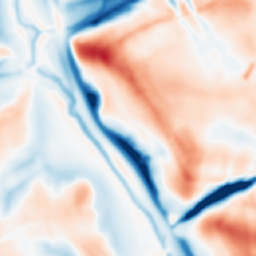
Category: multiscale
Decomposition family: dog_multiscale
Decomposition parameters: sigma_ratio: 1.4
n_scales: 6
base_sigma: 2
Upsampling method: area
Upsampling parameters: scale: 2
Upsampling scale: 2